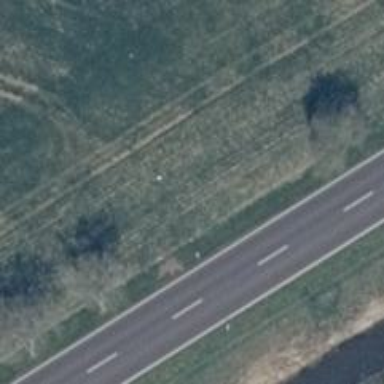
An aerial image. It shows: Row of trees in natural setting.